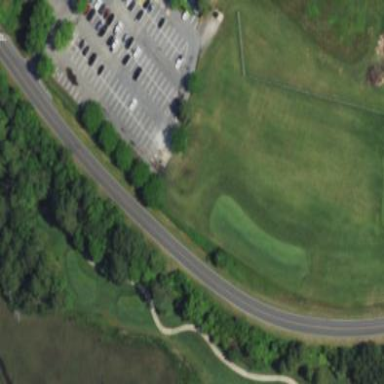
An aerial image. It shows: Grassy area designated as golf fairway.